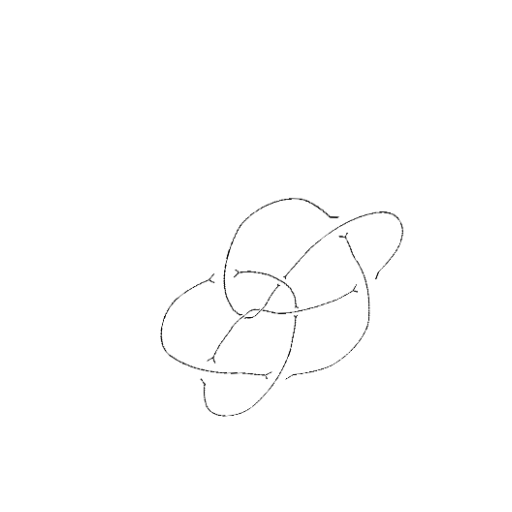
Crossing number: 9